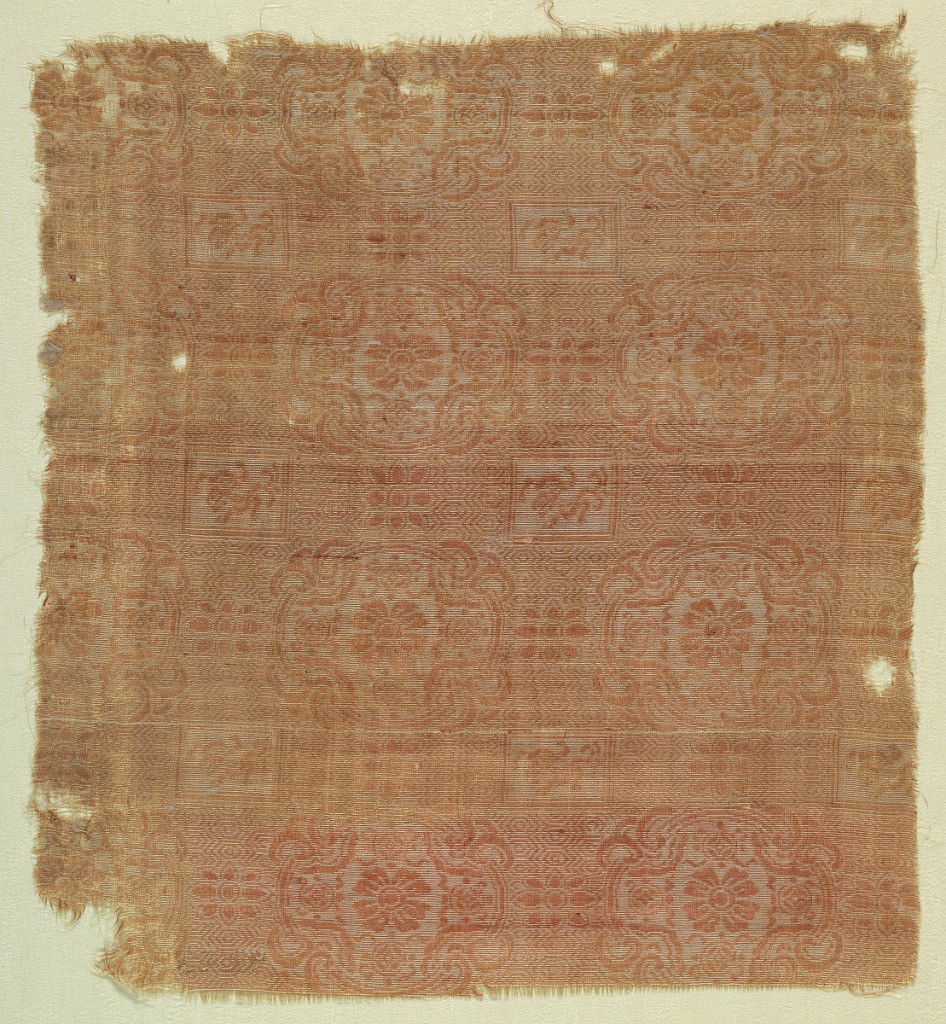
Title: Textile
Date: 18th–19th century
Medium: silk Technique: double cloth
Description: Horizontal-vertical repeat of rosettes enclosed in large elaborate medallion on diapered ground, on which are also spaced small rosettes and small rectangles enclosing prancing dragon.